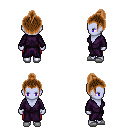
a pixel art fantasy rpg character, female body template, dark elf, purple skin, purple robe, red pants, brown short topknot hairstyle, white slippers, four views (front, back, left, right), 2x2 character sprite sheet, small pixel art, hard edges, no anti-aliasing